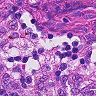
Metastatic tissue present: no